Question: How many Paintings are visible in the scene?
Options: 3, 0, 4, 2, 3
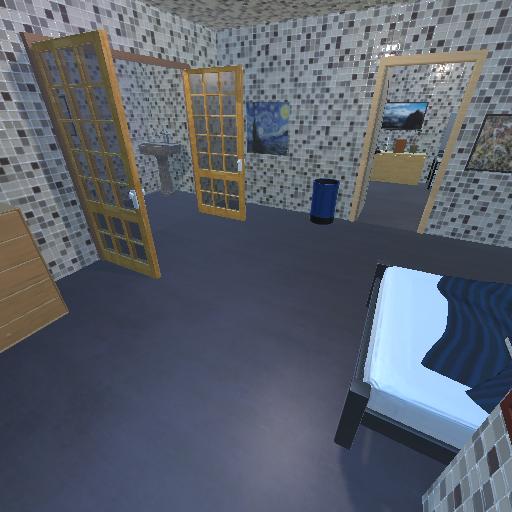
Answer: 3